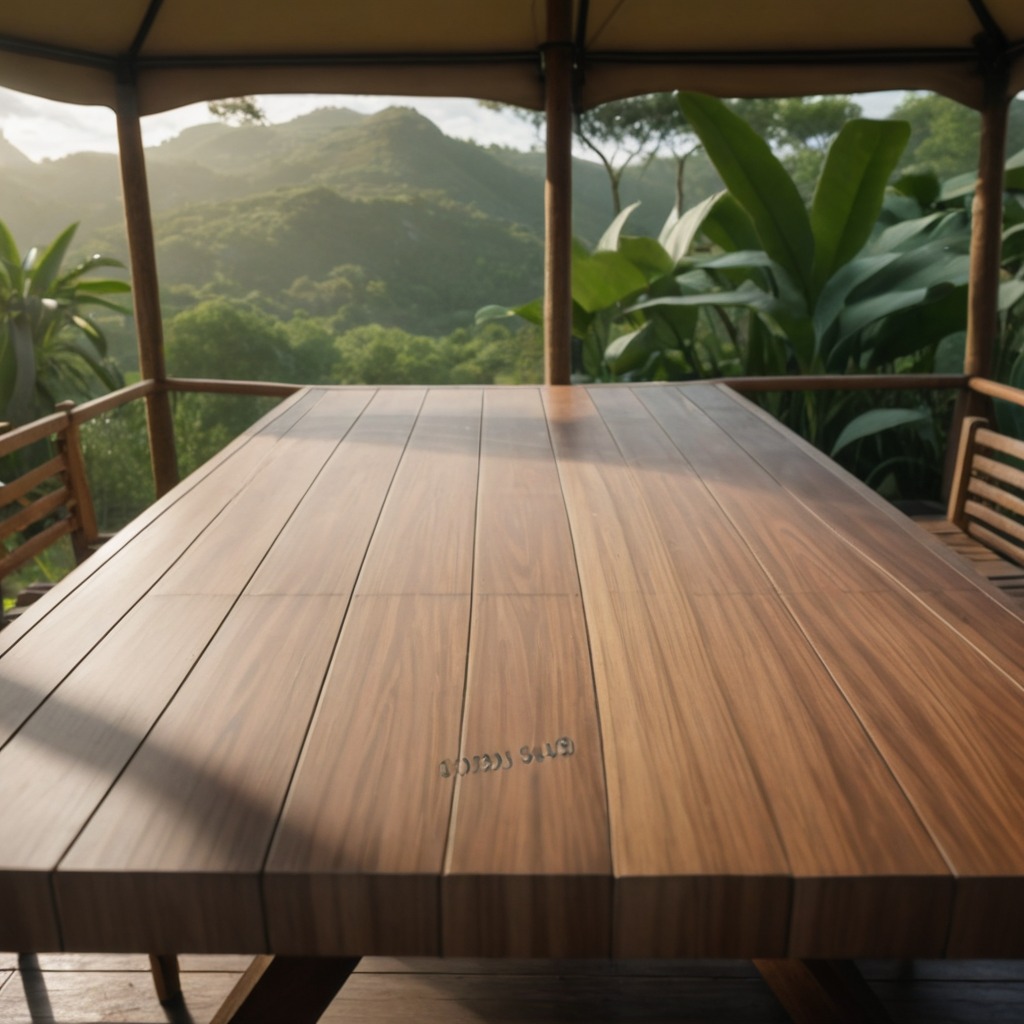
A coiled metal spring is lying on the wooden table inside a jungle field workshop tent.